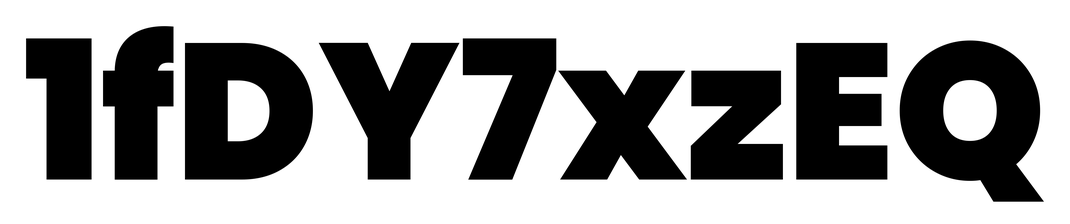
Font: Poppins-Black